Chest X-ray:
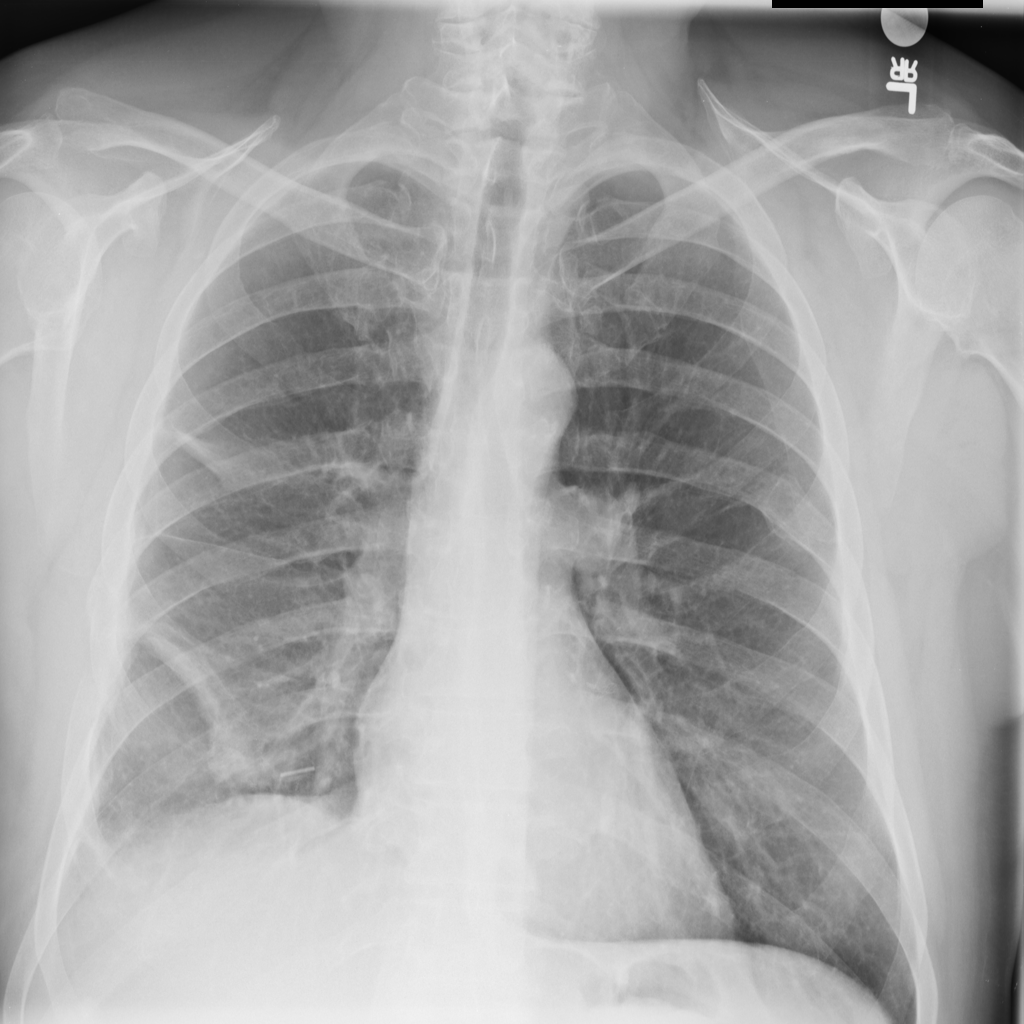
Findings: Consolidation, Fracture, Effusion
No abnormal finding: no